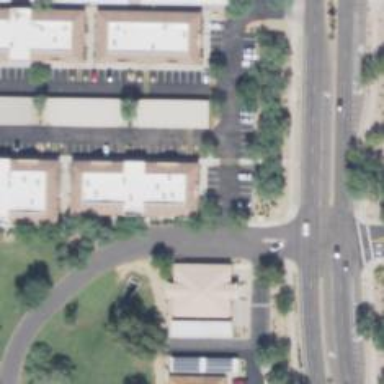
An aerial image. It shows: Healthcare clinic.